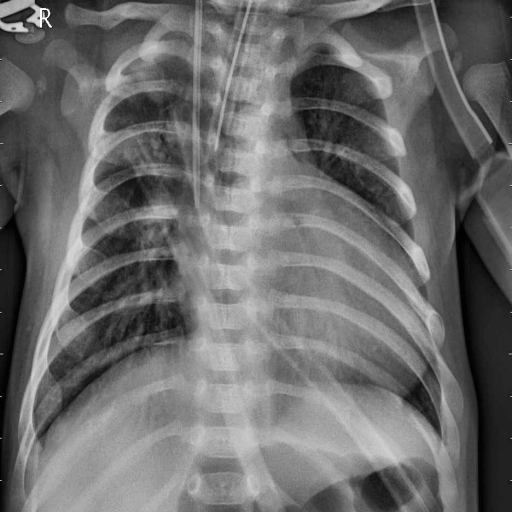
Finding: PNEUMONIA